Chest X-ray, PA view. Patient: 7 years old, sex M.
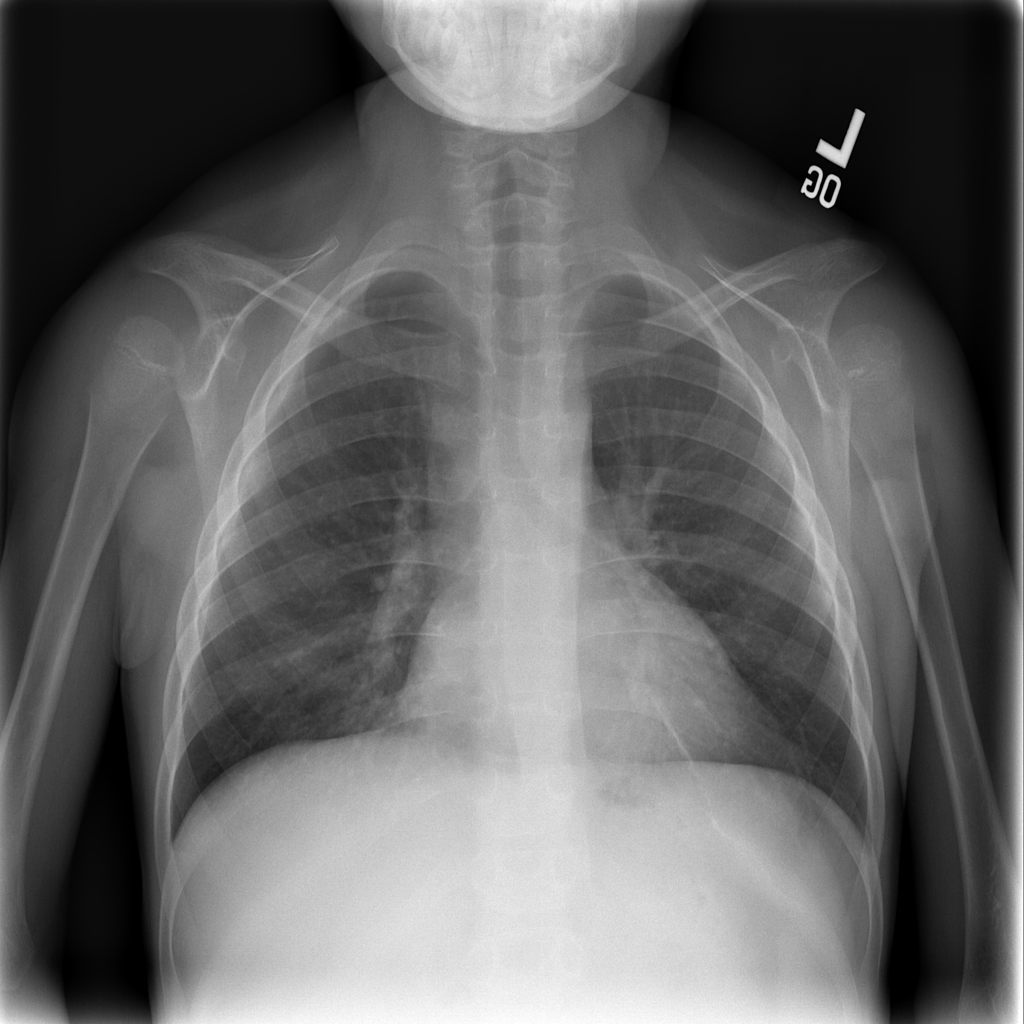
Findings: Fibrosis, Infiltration